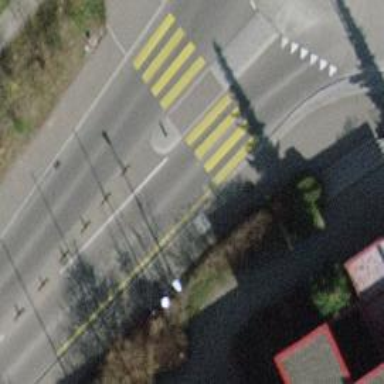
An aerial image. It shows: Platform for public transport on the road.